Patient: sex M, age 72
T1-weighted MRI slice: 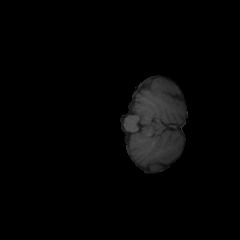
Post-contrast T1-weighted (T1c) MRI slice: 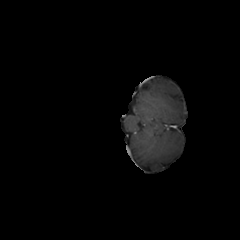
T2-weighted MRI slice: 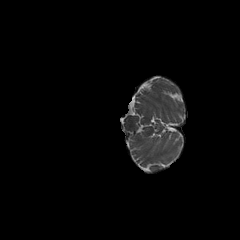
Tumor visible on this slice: no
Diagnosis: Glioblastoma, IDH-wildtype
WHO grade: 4